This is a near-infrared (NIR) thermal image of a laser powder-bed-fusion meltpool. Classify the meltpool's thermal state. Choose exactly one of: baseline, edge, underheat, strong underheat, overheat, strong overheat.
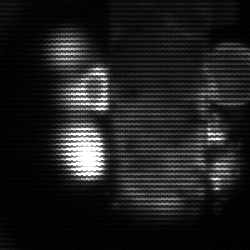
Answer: strong underheat